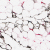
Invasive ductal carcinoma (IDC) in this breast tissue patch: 0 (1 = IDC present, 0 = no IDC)